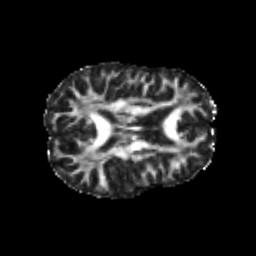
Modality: FA
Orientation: axial
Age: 20
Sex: female
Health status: healthy
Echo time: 0.074 s